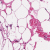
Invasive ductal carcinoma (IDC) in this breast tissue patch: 0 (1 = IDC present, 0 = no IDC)